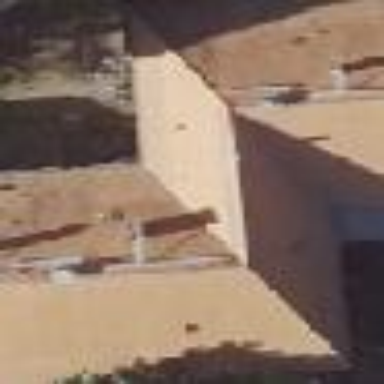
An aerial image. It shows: Pyramidal-shaped roof of apartment building.